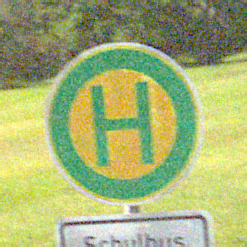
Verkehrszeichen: Haltestelle
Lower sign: ZeitangabenMitBeschraenkungAufWochentage5
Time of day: Night
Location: Outdoor (Nature)
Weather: Clear
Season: NotSpecified
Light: Natural